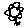
Label: flower